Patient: sex F, age 68
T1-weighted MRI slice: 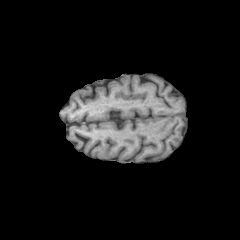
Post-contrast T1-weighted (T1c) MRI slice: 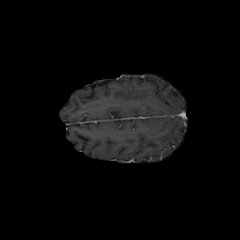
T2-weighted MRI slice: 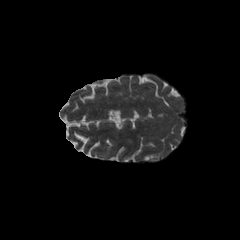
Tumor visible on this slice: no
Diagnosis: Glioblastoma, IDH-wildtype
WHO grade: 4